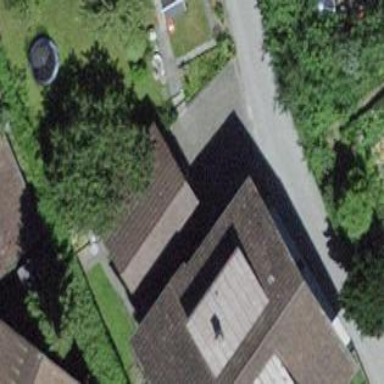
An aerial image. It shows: Garage.